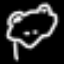
Label: frog